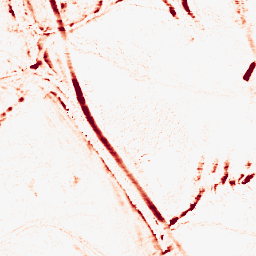
Category: morphological
Decomposition family: morphological_ellipse
Decomposition parameters: operation: opening
width: 5
height: 10
Upsampling method: linear_exact
Upsampling parameters: scale: 4
Upsampling scale: 4